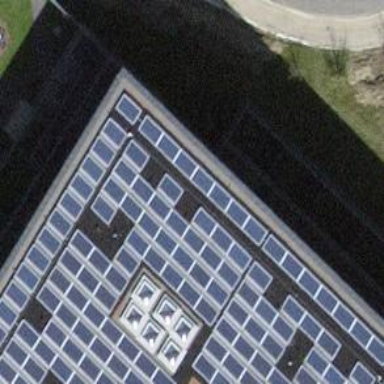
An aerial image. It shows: Solar power generator utilizing photovoltaic technology with solar photovoltaic panels.